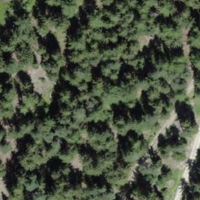
EUNIS habitat code: 43
Species observed at this site:
Tussilago farfara